Question: I am doing exercises and I come up with a problem I will be happy if someone help me and enlighten.
'button1' writes '1' into the 'texbox1' but I want to limit the number of characters that one person can write and in this example I want to limit at 4 character. Which means one can enter no more than 4 character.
PROBLEM IS: when I click on the 'textbox1' properties and change the 'MaxLength' property it works if I enter characters via the keyboard but when set the 'textbox1' to readonly, then it does NOT work. I can enter as many '1' as I can when I click the 'button1'.
WHAT CAN I DO? I want to make the 'textbox1' readonly and want to write max 4 character when I press 'button1'.
And QUESTION 2 is : I want to make 'button1' press when I press the enter key on my keyboard. Thanks in advance.
here is my code
'''
namespace formlar
{
public partial class Form3 : Form
{
public Form3()
{
InitializeComponent();
}
private void button1_Click(object sender, EventArgs e)
{
//textBox1.Text += textBox1.Text = "1";
textBox1.Text += "1";
}
}
}
'''

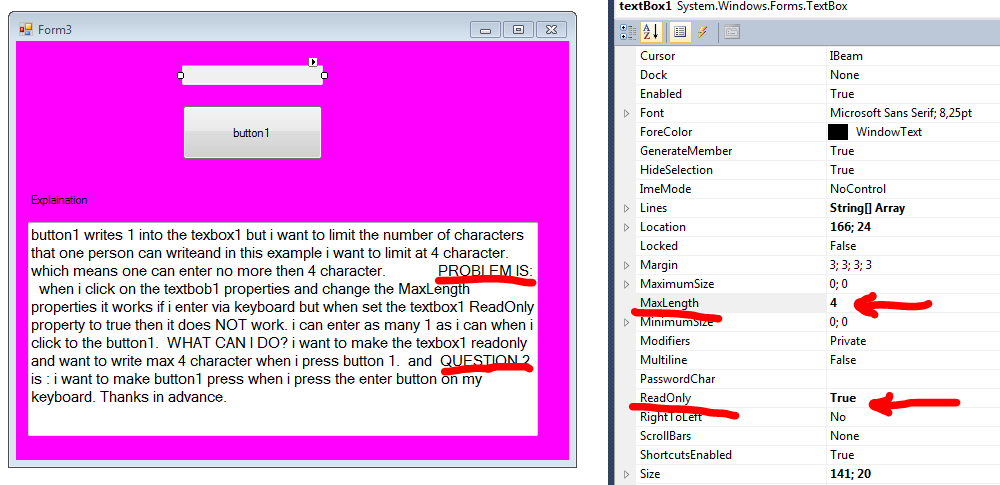
Answer: If you look at the documentation it says
<URL>
> Gets or sets the maximum number of characters that can be manually
entered into the text box.
So if you want to restrict in the code you will have to add that check and then stop the addition part.
Set the <URL> property of the current form to the 'Button' you want